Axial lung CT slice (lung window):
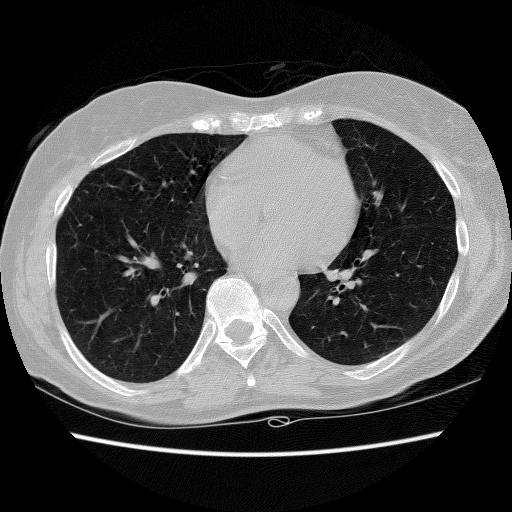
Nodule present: no